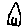
Label: house